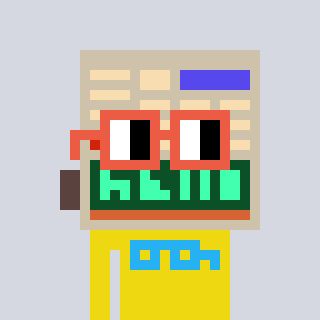
a pixel art character with square orange glasses, a calculator-shaped head and a yellow-colored body on a cool background